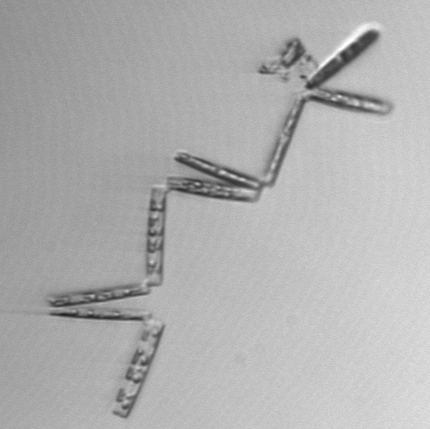
Label: Thalassionema